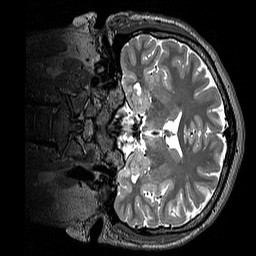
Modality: T2w
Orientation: coronal
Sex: male
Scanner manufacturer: siemens
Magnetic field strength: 3 T
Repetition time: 3.2 s
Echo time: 0.409 s